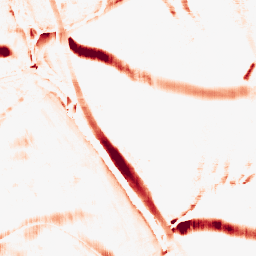
Category: morphological
Decomposition family: morphological_rect
Decomposition parameters: operation: opening
width: 10
height: 20
Upsampling method: bspline
Upsampling parameters: scale: 8
Upsampling scale: 8